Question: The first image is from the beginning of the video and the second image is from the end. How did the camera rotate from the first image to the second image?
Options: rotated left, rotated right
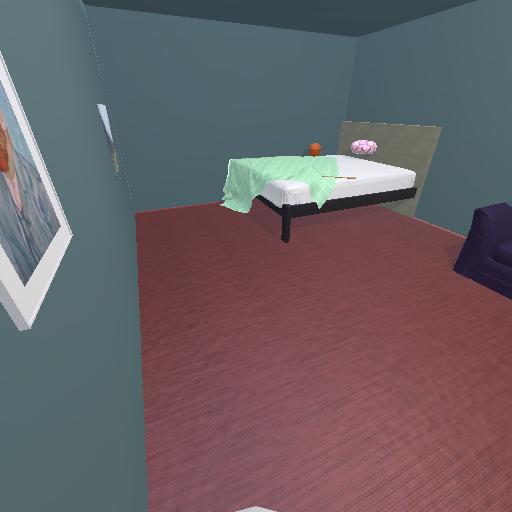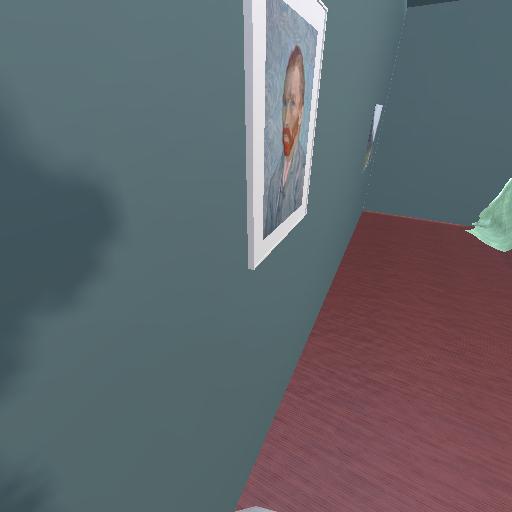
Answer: rotated left